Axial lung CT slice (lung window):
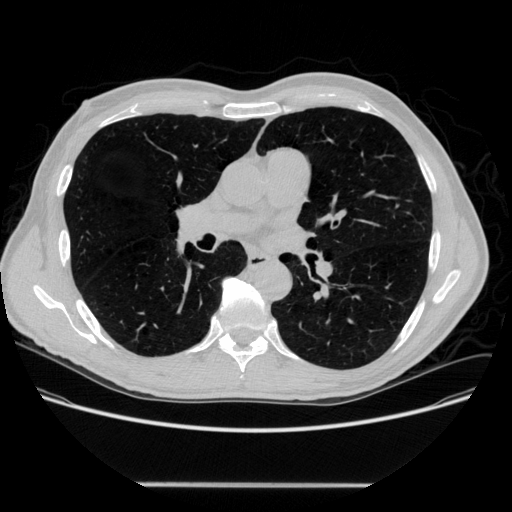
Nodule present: no